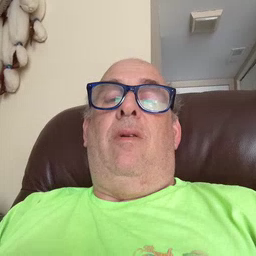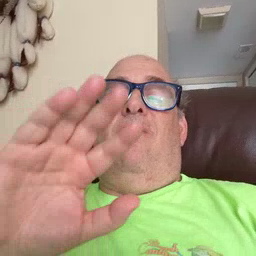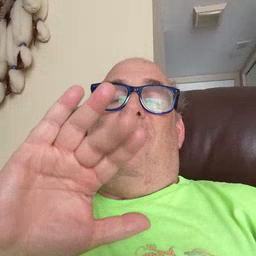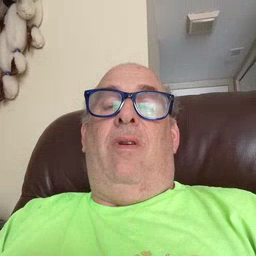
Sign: finger